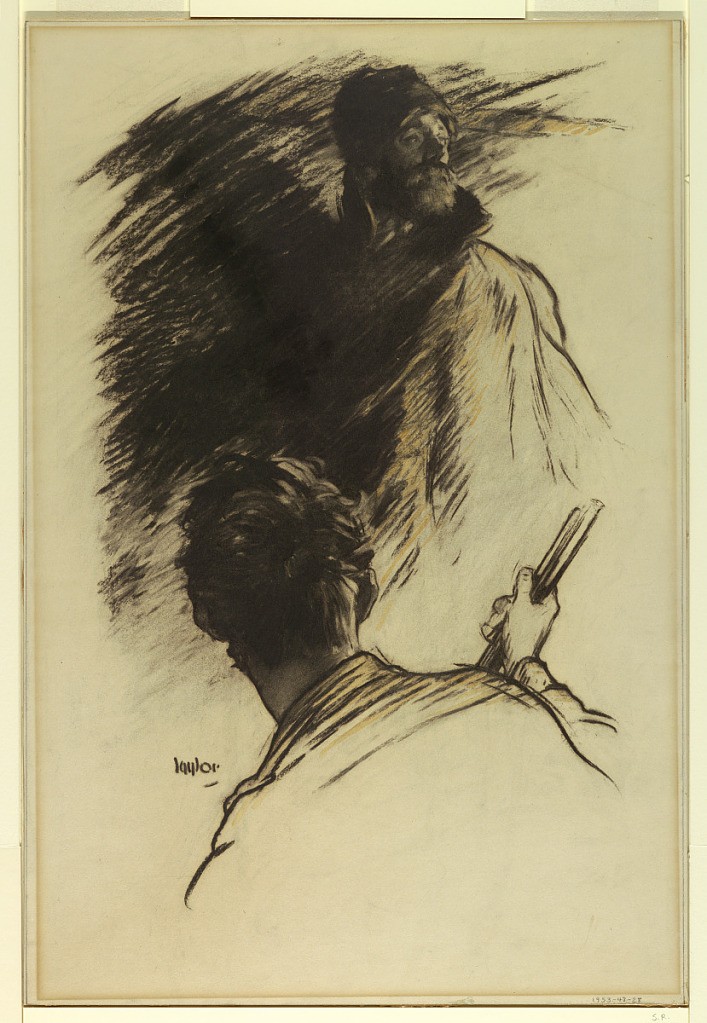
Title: Benedict Knew Him for the Man Whose Name Was Still Warm Upon Their Lips, Illustration for Scribner's Magazine (XXXVI, No. 2, August 1904, p. 187)
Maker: Frank Walter Taylor, 1874 – 1921
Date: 1904
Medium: Charcoal and watercolor on illustration board
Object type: Drawing
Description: A bearded man stands in the background, facing the spectator, his head turned sharply to the right. In the foreground, the head and shoulders of another man are shown, turned away from the spectator, with one hand seen, grasping the barrel of a shotgun.